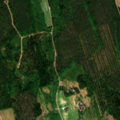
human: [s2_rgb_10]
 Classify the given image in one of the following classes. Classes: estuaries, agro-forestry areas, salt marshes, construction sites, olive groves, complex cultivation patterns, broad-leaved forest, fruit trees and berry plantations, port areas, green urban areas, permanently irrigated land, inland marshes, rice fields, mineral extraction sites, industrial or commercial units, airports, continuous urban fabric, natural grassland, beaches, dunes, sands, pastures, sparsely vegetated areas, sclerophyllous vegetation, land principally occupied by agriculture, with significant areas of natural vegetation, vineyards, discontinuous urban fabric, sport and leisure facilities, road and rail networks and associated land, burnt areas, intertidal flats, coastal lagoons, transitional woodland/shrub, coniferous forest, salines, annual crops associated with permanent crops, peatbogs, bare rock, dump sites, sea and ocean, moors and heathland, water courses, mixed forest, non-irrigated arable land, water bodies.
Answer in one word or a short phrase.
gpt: coniferous forest, mixed forest, transitional woodland/shrub